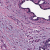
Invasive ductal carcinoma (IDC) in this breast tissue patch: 0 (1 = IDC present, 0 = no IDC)